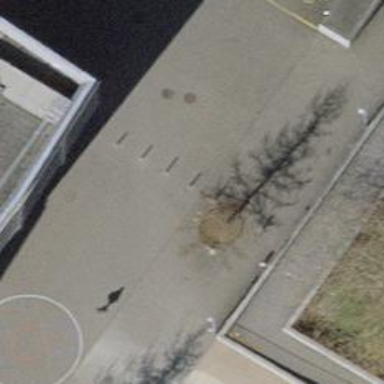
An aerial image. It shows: Bollard barrier.